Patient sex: M
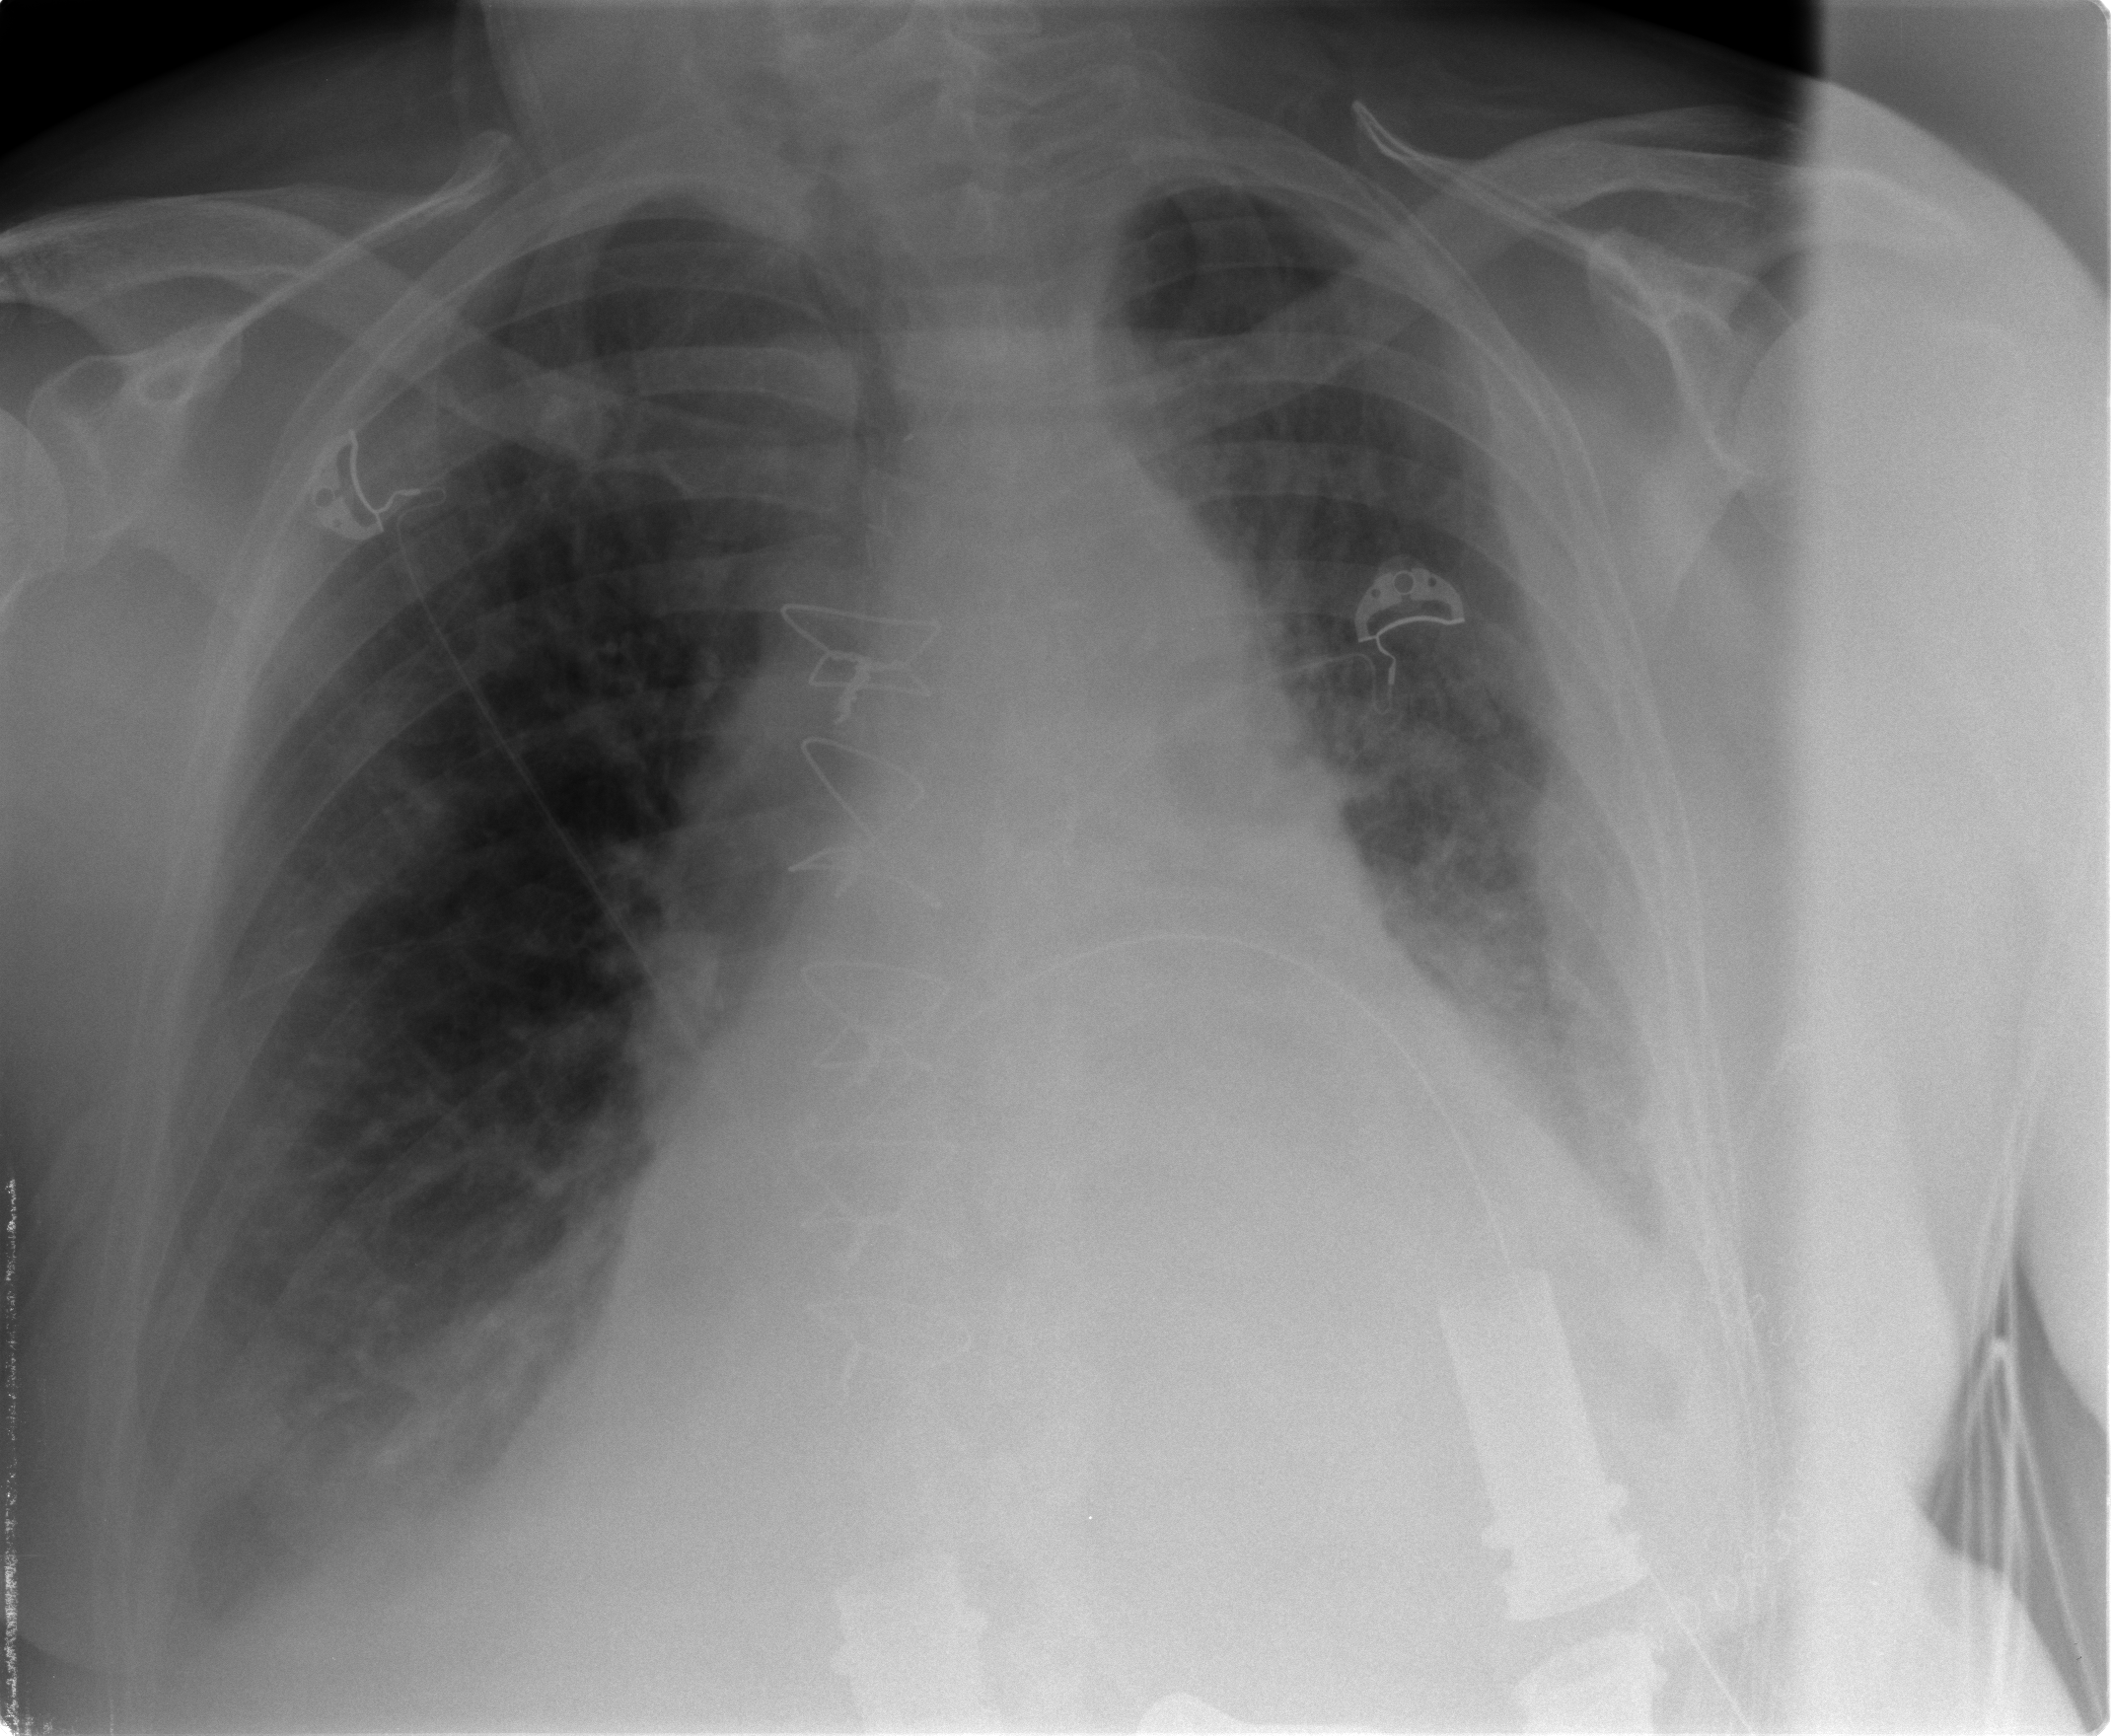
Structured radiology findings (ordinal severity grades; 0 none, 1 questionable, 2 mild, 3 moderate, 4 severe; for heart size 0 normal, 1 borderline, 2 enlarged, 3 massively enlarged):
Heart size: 2
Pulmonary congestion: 2
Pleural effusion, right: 2
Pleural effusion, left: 2
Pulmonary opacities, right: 2
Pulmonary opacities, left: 2
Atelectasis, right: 2
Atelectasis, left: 2